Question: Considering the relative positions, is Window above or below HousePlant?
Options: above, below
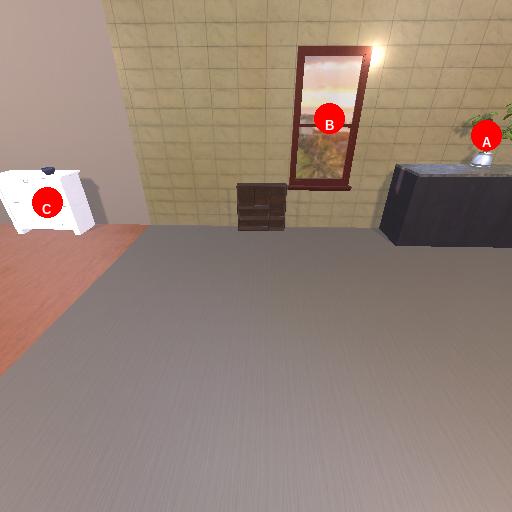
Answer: above